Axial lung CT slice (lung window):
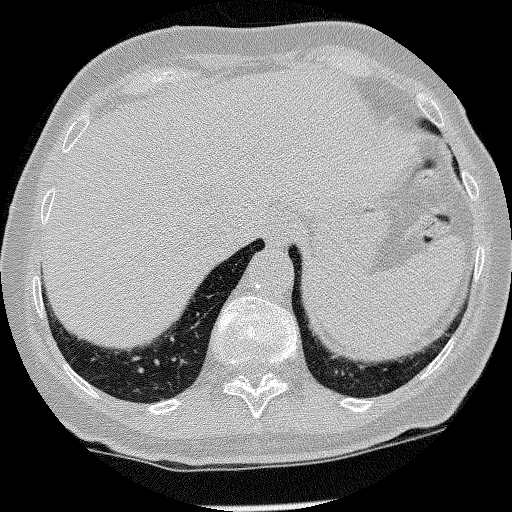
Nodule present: no